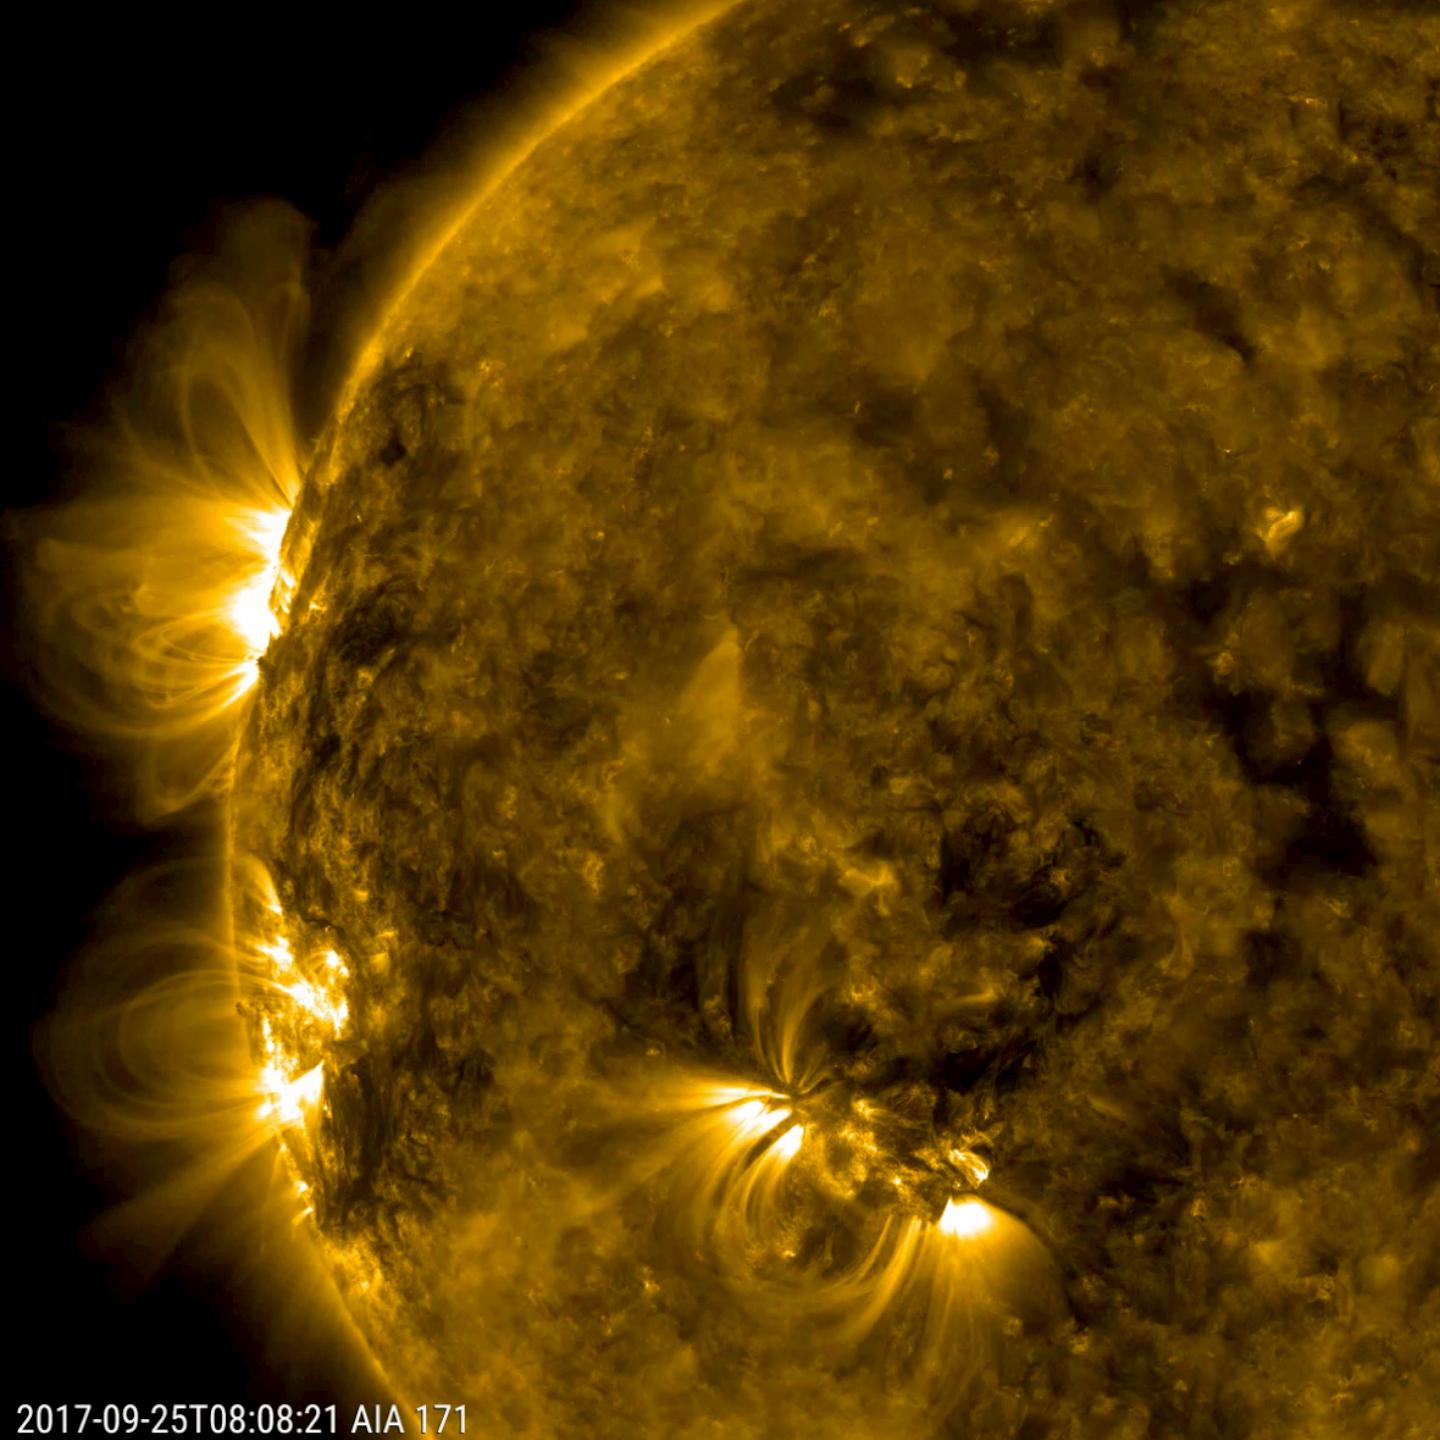
Trio of Tempests Solar Dynamics Observatory (SDO), Sun